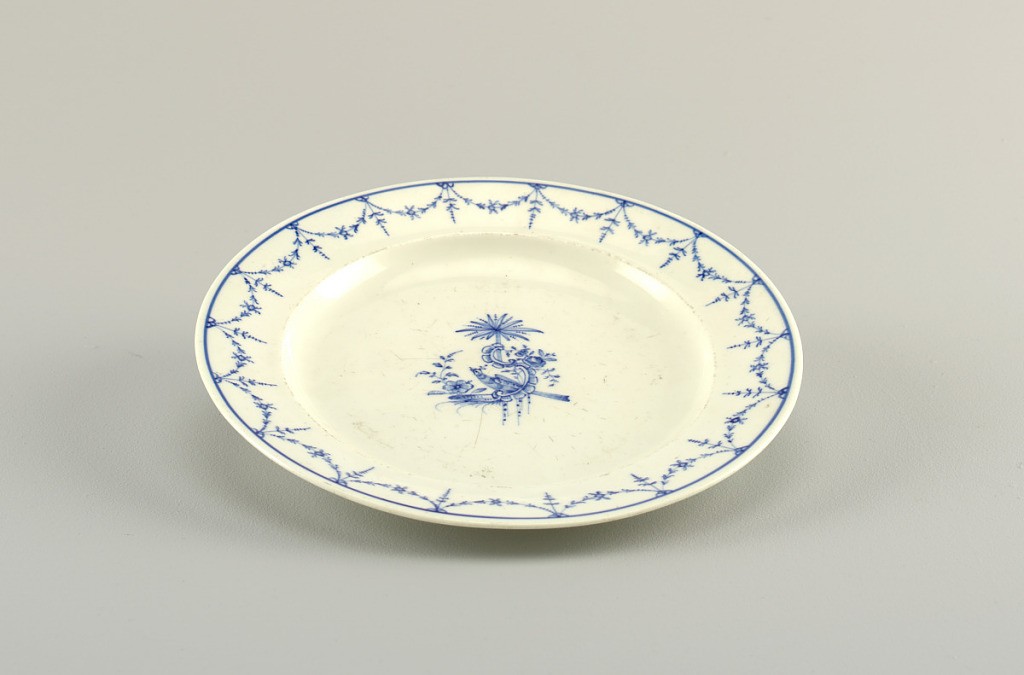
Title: Plate (One of a Pair)
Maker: Chantilly Porcelain Manufactory, French, active ca. 1725 - ca. 1789
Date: ca. 1775
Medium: hard paste porcelain, vitreous enamel
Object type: plate
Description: Pair of blue and white porcelain plates.